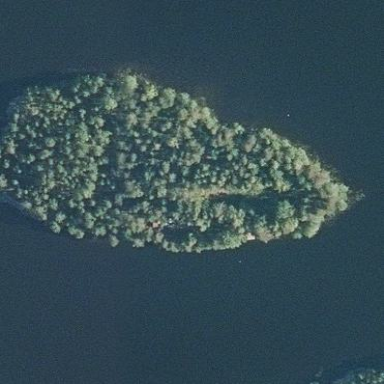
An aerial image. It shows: Islet surrounded by woodland.